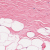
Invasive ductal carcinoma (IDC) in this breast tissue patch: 0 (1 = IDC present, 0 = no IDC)